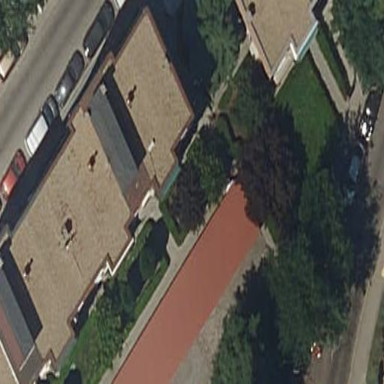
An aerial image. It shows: Residential building.